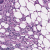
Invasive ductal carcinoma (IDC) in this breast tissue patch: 1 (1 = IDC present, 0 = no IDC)